Question: Before asking this question, I searched a lot on Google and Stackoverflow. Tried also some examples, but I can't make the function work.
Since the hierarchy of the tableview is changed since iOS 7, is it kind of hard to find a solution.
I got a standard tableview with a couple items and one button on the screen.
I need to get the indexPath.row number when selecting an item from the tableview and clicking on the button.
This is my code
'''
- (IBAction)buttonGetNumber:(id)sender {
NSIndexPath *indexPath = [self.tableView indexPathForCell:(UITableViewCell *)[(UIView *)[button superview] superview]];
NSLog(@"%i", indexPath.row);
}
'''
This keeps returning a '0', no matter which item I select from the tableview.
I also tried this (2):
'''
- (IBAction)buttonGetNumber:(id)sender {
UIButton *button = (UIButton *)sender;
UITableViewCell *cell = (UITableViewCell *) [[button superview] superview];
NSIndexPath *index = [self.tableView indexPathForCell:cell];
NSLog(@"%i", index.row);
}
'''
This also returns a '0'.
I also tried this (3):
'''
- (IBAction)buttonGetNumber:(id)sender {
UIButton *senderButton = (UIButton *)sender;
UITableViewCell *buttonCell = (UITableViewCell *)[[senderButton superview] superview];
UITableView* table = (UITableView *)[buttonCell superview];
NSIndexPath* pathOfTheCell = [table indexPathForCell:buttonCell];
NSInteger rowOfTheCell = [pathOfTheCell row];
NSLog(@"%i", rowOfTheCell);
}
'''
And this makes the application crash.
Any clue how I can solve this?

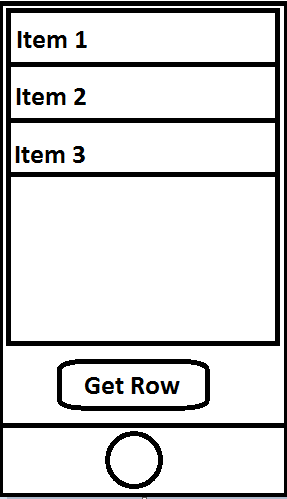
Answer: Create an instance variable '_lastClickedRow' Set it with tableview delegate like below. And when you click the to "Get Row" button use _lastClickedRow.
'''
- (void)tableView:(UITableView *)tableView didSelectRowAtIndexPath:(NSIndexPath *)indexPath{
_lastClickedRow = indexPath.row;
}
- (IBAction)buttonGetNumber:(id)sender {
NSLog(@"%d" , _lastClickedRow);
}
'''